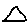
Label: triangle